Question: I have been trying and failing for over three days now to get this working, and am growing increasingly frustrated with my own lack of understanding on the topic - so this is my search for an answer that I've not yet found.
I am using Angular 9.x and Angular Universal 9.x and am unable to work out how to deploy this to Elastic Beanstalk on a server running node. There are zero tutorials that explain how this should be done, as they are all aimed at those wanting to use Lambda on AWS. If someone could please point me in the right direction that would be great. I run npm run build:ssr --prod, and get the following in my dist folder:
[
I have tried deploying this folder by uploading it zipped, as well as tried 'eb deploy' with my whole app - but all of these result in errors like the following (for eb deploy method)
'''
> blush-front-end@0.0.0 start /var/app/current
> ng serve
sh: ng: command not found
'''
Could someone please point me in the correct direction?
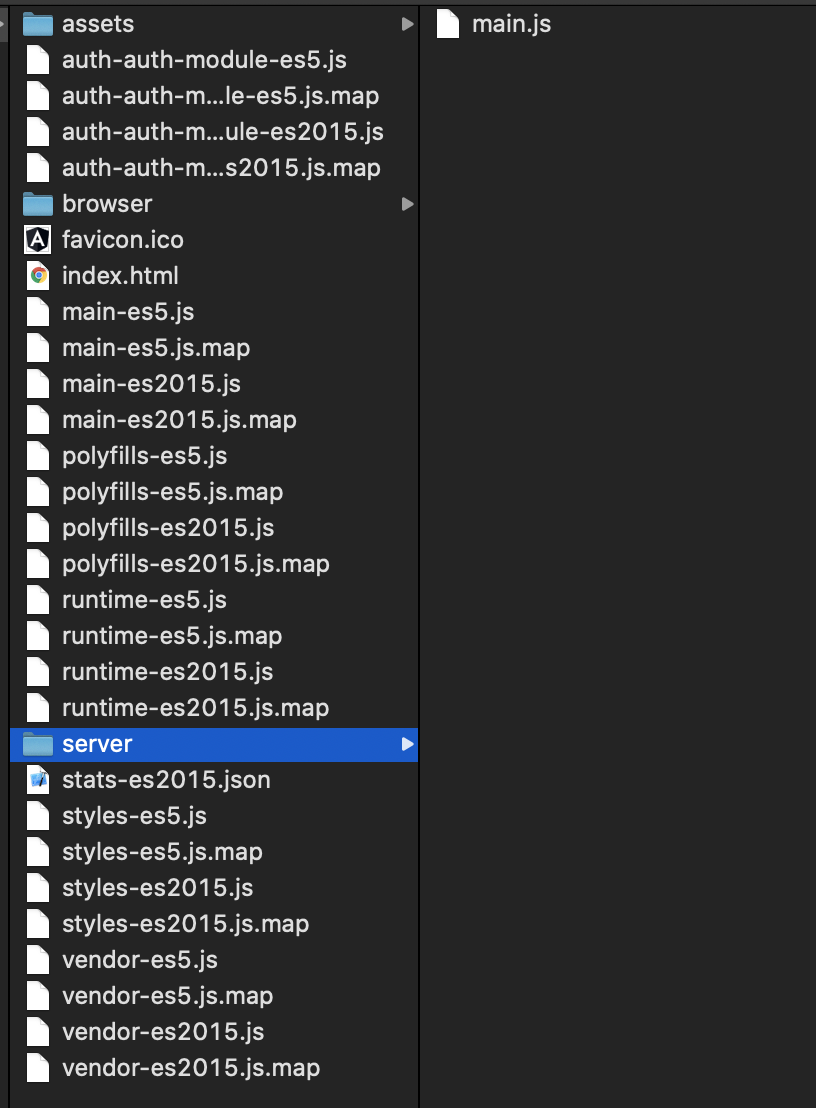
Answer: I struggled for months too because of the lack of tutorials online on how to deploy Angular Universal to AWS Elastic Beanstalk. And you will now be very happy to know how easy it is.
First, run the command 'npm run build:ssr' to build for production.
Inside the dist folder, you will probably find a folder with your project name. Inside this folder you will find a "browser" folder and a "server" folder. Inside the "server" folder it is the main.js file.
Your setup might be slightly different, but you will be able to adjust this explanation to your situation after you read my entire answer.
Let's now configure the environment in AWS Elastic Beanstalk.
1) When you create an environment in Elastic Beanstalk, choose "Web server environment", and then on Platform branch config, choose the last option: "Node.js running on 64bit Amazon Linux". This is a very important step, since this is the only option that will enable you to configure the Container Options.
2) On the Application code, choose "Upload your code" and upload your zip file.
3) Click on Configure more options
4) Click on the Edit button on the Software box.
5) On the Node command field,type 'node dist/yourProjectFolderName/server/main.js'
That's it!! Save and create your environment. Your app will work now. :-)